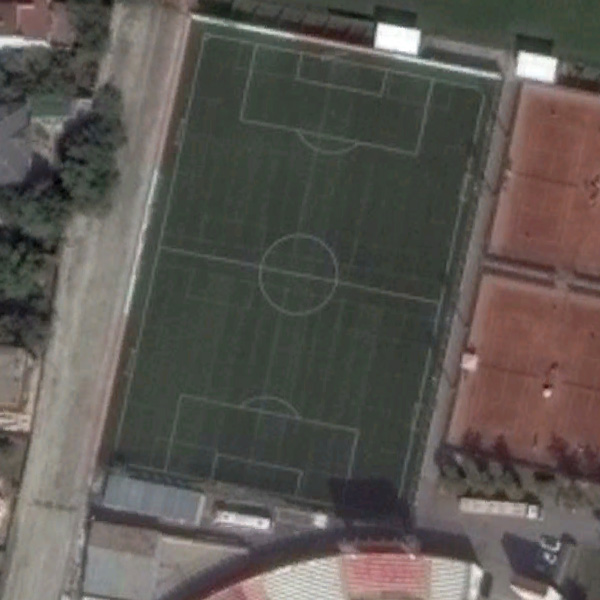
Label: Playground